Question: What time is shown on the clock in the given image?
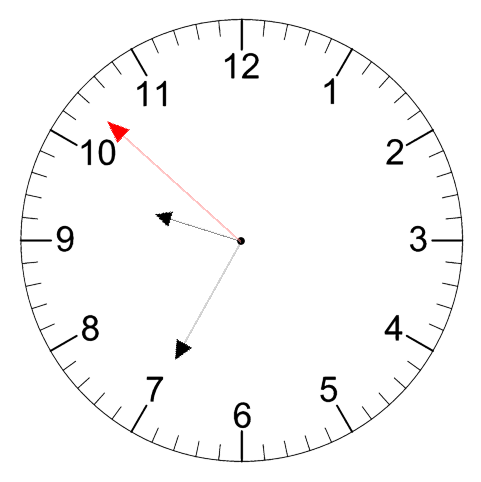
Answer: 09:34:52